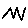
Label: zigzag